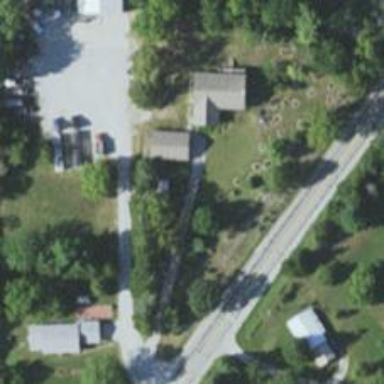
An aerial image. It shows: Driveway.